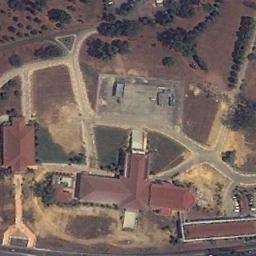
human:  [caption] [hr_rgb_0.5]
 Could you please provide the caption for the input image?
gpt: There are many round lawns near the palace .

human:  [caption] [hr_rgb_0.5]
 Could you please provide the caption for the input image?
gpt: The red palace has a T-shaped palace and some other palaces and the palace is surrounded by a wasteland .

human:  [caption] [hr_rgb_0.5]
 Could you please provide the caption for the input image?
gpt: There are many roads of different lengths beside the palace .

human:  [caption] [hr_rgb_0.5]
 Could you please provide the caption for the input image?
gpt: The palace is on the bare land next to some trees .

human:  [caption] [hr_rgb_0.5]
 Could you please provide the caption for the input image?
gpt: There are some bare land and green trees beside the brown palace .